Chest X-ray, PA view. Patient: 57 years old, sex M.
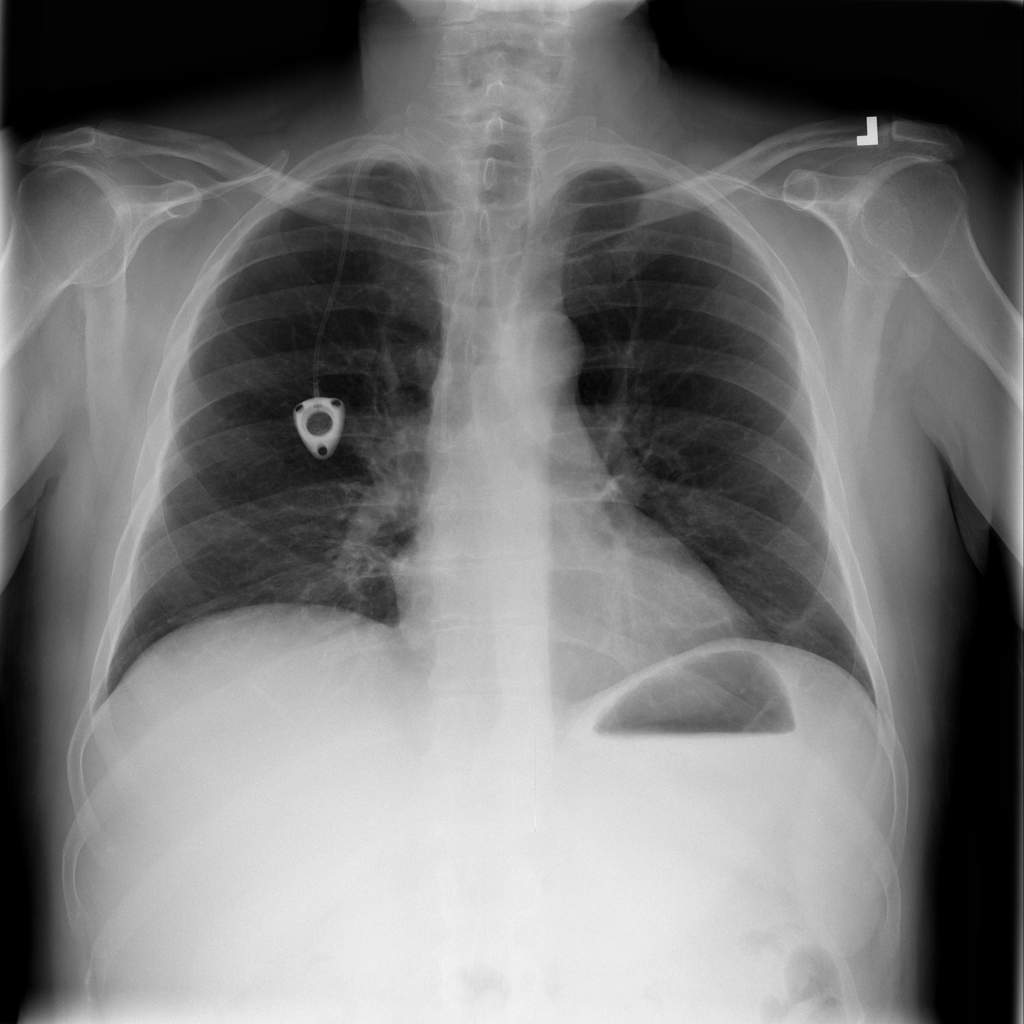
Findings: No Finding